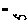
Label: cat